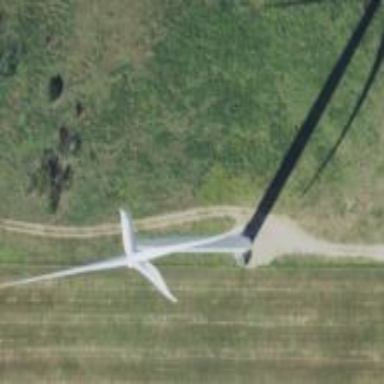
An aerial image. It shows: Wind generator using wind turbines of horizontal axis.